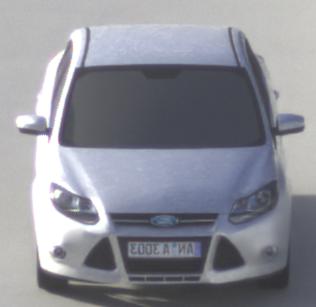
Make: Ford
Model: Focus 1.6 Ti-VCT
Detailed model: Focus (III)
Model produced from: 2011/09
Model produced until: 2014/09
Doors: 5
Color: white
Road condition: dry road
Daytime: morning or afternoon
Contrast: medium contrast